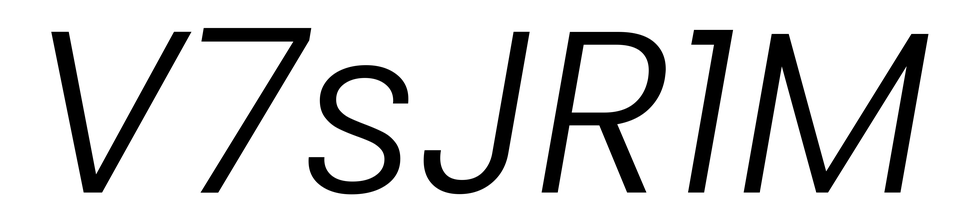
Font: Poppins-LightItalic